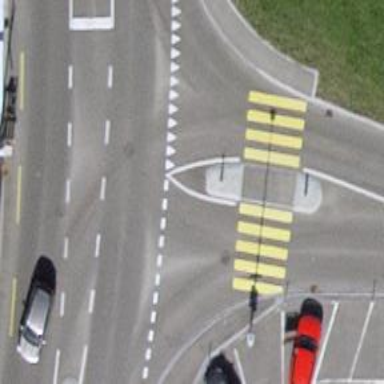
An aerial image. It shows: Footway with asphalt surface and zebra crossing.